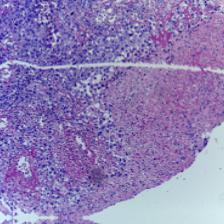
Diagnosis: OSCC